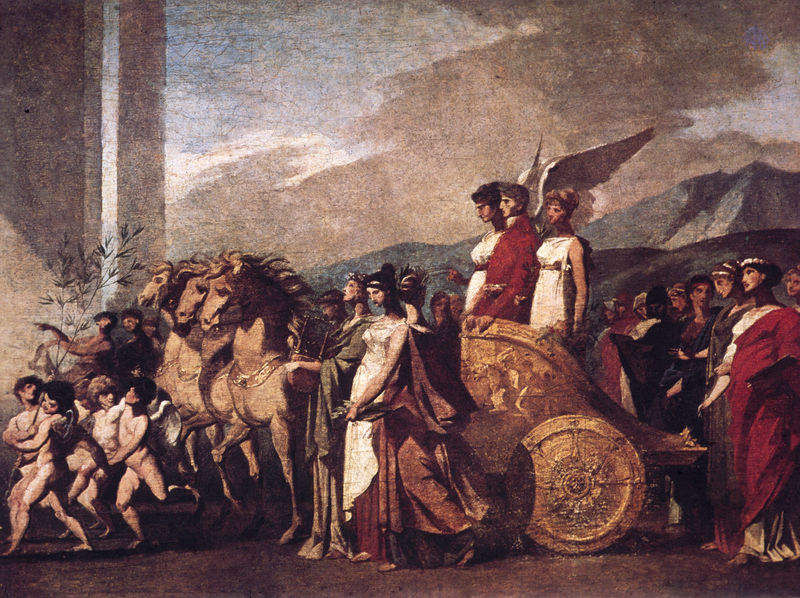
Titel: Triomphe de Bonaparte, Der Triumph Bonapartes
Künstler: Pierre Paul Prudhon
Standort: Lyon
Institution: Musée des Beaux-Arts
Schlagwörter: berg, blau, blätter, felsen, flügel, gemälde, gewitter, gruppe, himmel, kampf, kämpfer, mann, nackt, umhang, weiß, wolken, aquarell, frauen, landschaft, menschen, mädchen, äste, braun, damen, frankreich, frau, grau, kleid, kleider, männer, pfeiler, schwarz, säule, säulen, zeichnung, gebäude, gürtel, haus, rot, wolke, malerei, jacke, architektur, historie, kleidung, öl, ast, horizont, hügel, natur, zweige, rauch, gewand, gold, gewänder, kind, klassizismus, paar, pflanze, haarreif, kinder, pferd, pferde, räder, engel, engelchen, putto, hufe, mähne, zügel, relief, knaben, berge, gebirge, gipfel, zug, mauer, weis, droschke, kutsche, rad, wagen, gefolge, kaiser, könig, wandmalerei, metall, bronze, tor, arena, antike, vulkan, zweig, rennen, reihe, napoleon, kranz, lorbeer, lorbeerkranz, mythologie, menschenmenge, schimmel, sieg, pfere, rom, fraun, römer, liebespaar, triumph, ehepaar, ehe, palmzweig, ross, rosse, griechen, götter, toga, musen, historienmalerei, griechenland, zaum, prozession, feldherr, hochzeit, tempel, königin, kränze, fresko, golden, streitwagen, harfe, lyra, putten, geflügelt, gespann, tunika, putti, triumphzug, festzug, nike, victoria, römisch, genie, quadriga, wagenlenker, perde, heroen, fahrt, kronen, pferdekutsche, oliven, togati, caesar, apotheose, togen, gerome, mähnen, siegesgöttin, kantig, jünglinge, togas, tunica, priesterin, einzug, triumpfzug, folgen, gefolgge, genien, genius, gesandschaft, menschen flügel, olivenzweige, priesterinnen, prozesion, prud'on, prunkwagen, pyramiden, runika, römischer wagen, triumphwagen, vor den toren, ölzweig, himmeöl, ölzweige